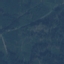
Label: Forest